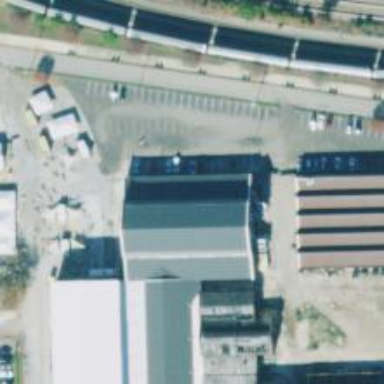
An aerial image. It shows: Unused railway yard.